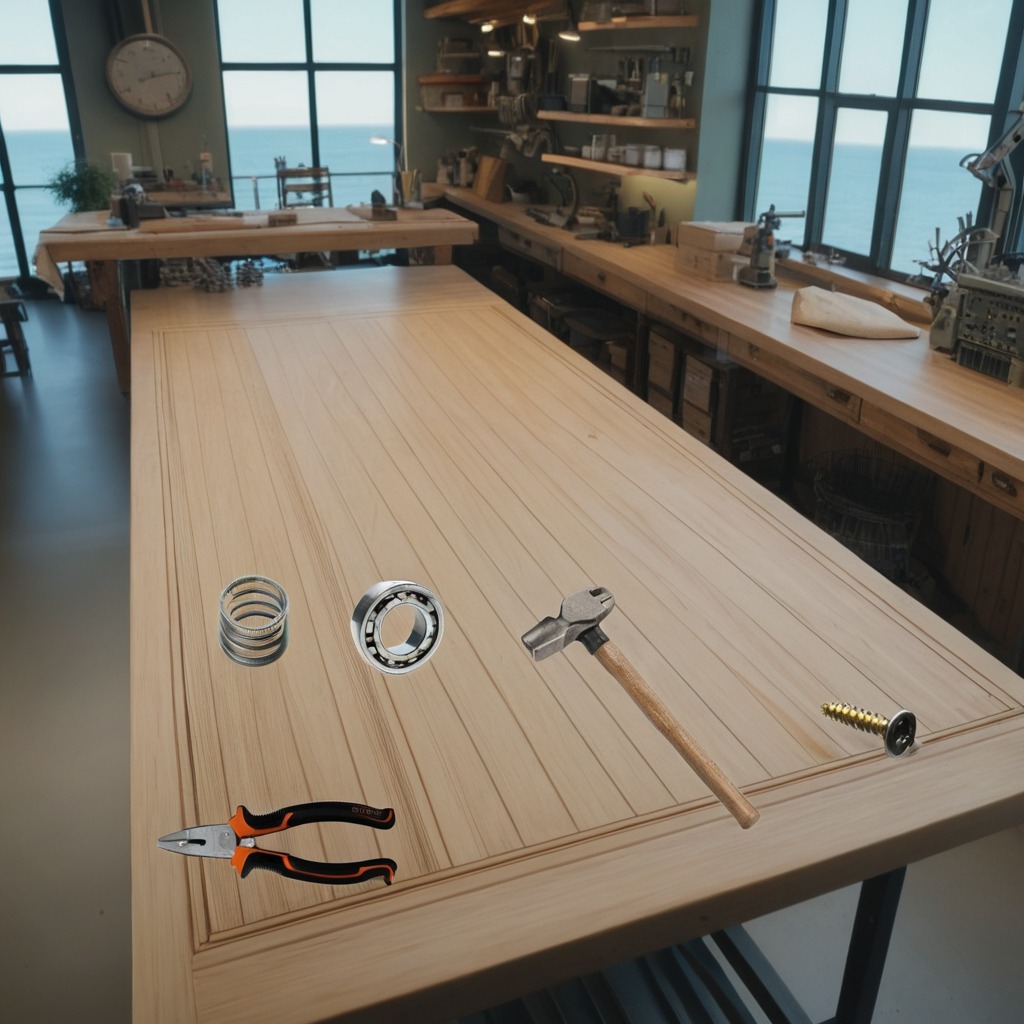
A ball bearing, hammer, machine screw, pliers, and coiled metal spring are lying on the workbench.